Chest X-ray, PA view. Patient: 31 years old, sex F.
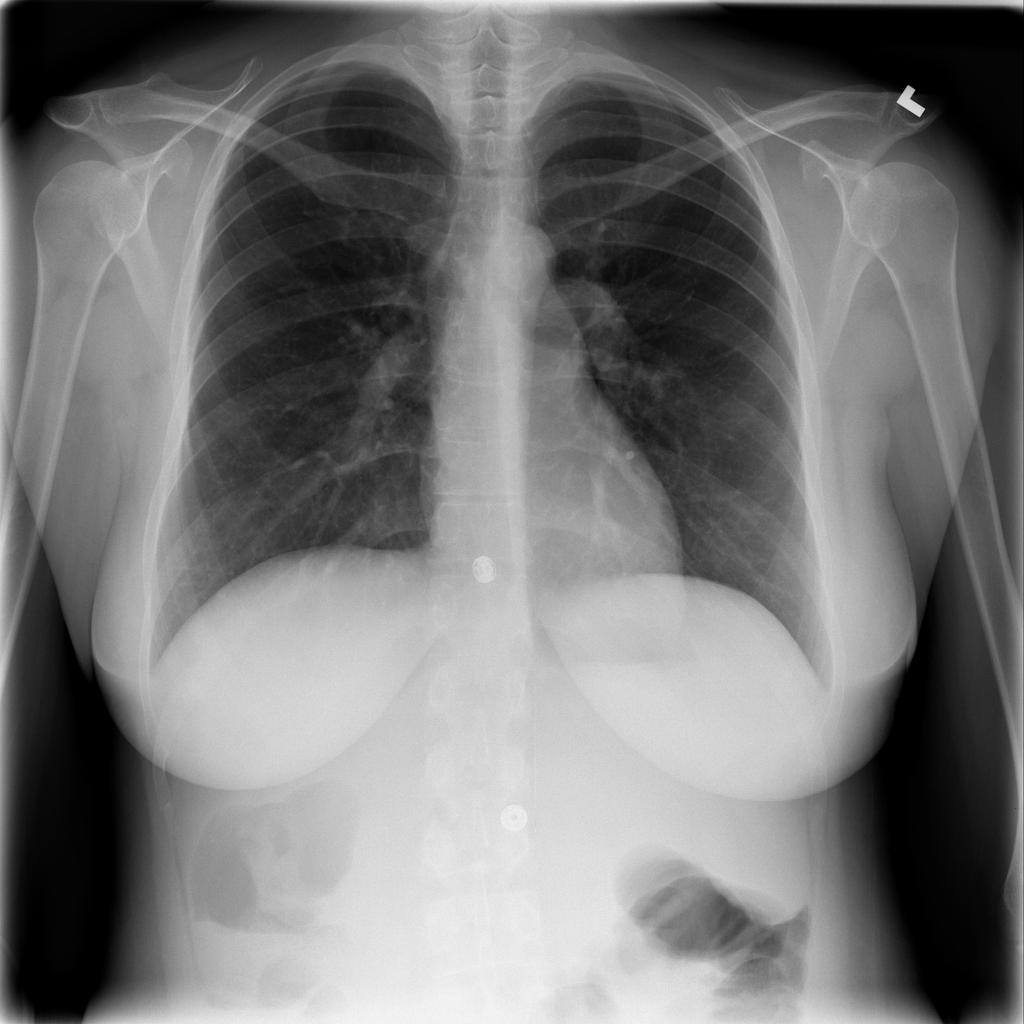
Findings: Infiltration